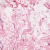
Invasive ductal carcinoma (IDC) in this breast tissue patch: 0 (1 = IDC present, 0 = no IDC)